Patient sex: F
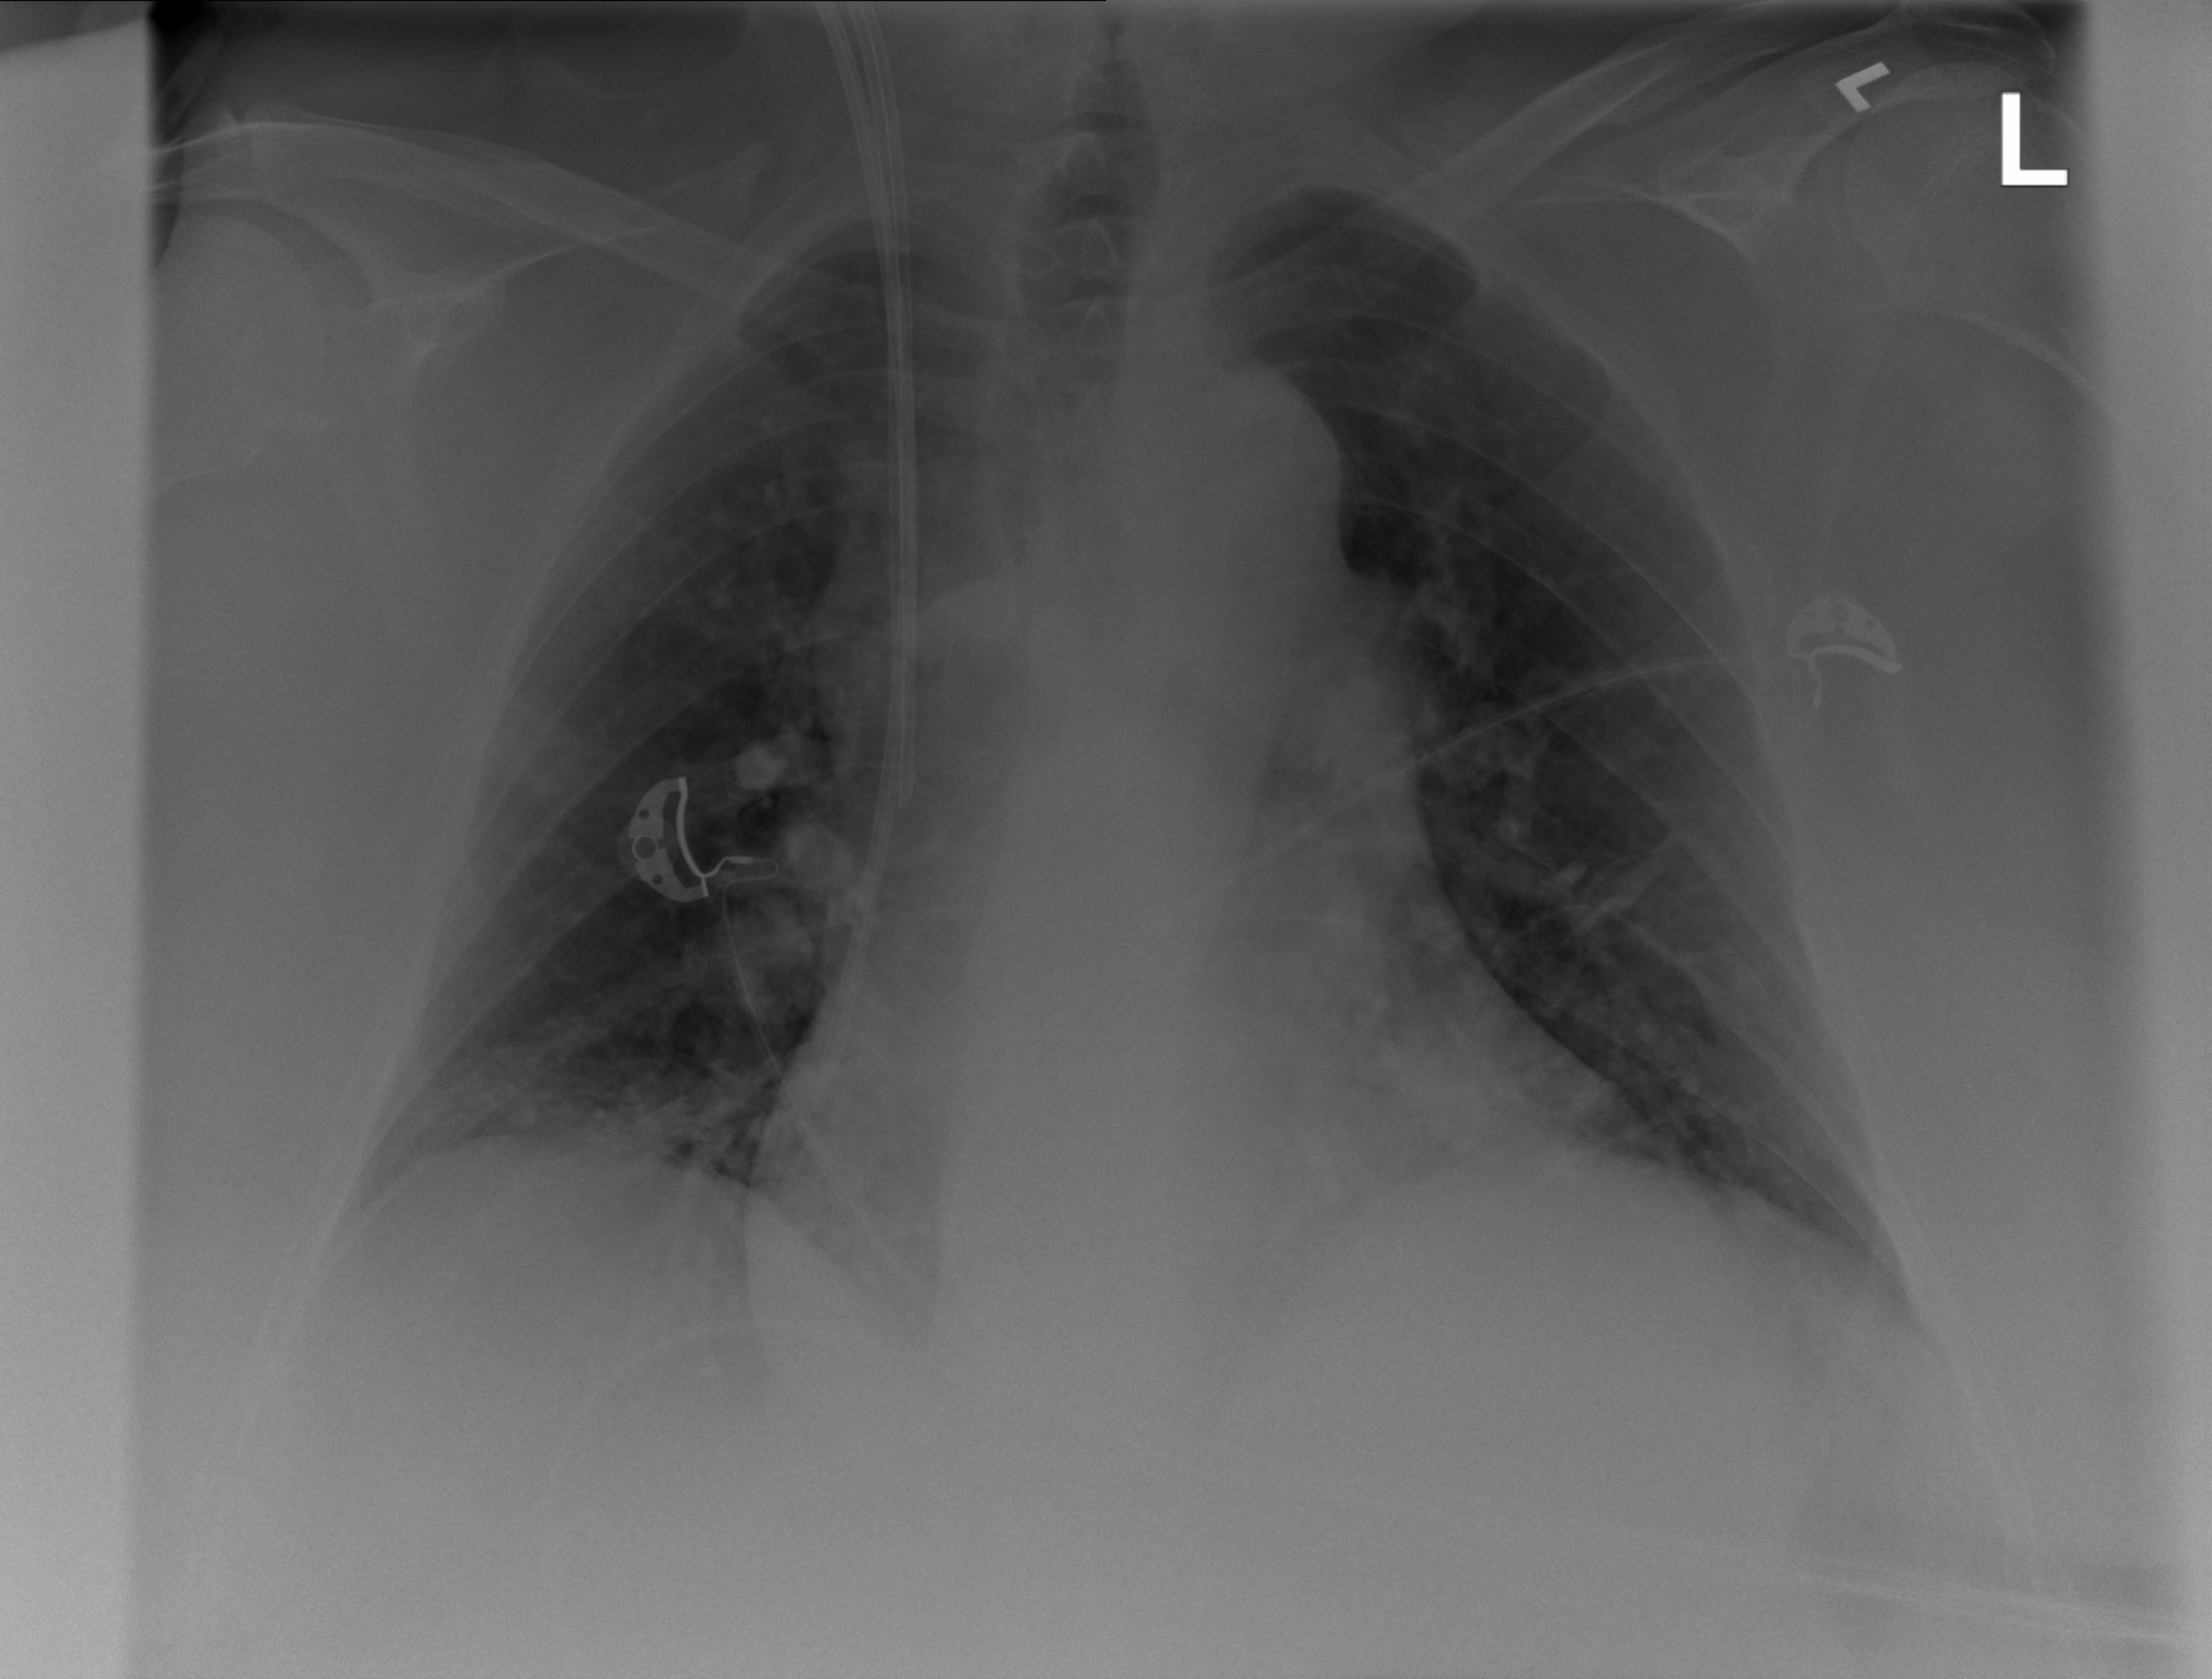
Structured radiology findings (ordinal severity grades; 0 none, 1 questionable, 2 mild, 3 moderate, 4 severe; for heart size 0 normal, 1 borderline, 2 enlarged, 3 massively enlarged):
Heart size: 2
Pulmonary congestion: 0
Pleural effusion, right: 0
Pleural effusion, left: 0
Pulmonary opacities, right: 0
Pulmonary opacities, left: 0
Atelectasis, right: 0
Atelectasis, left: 0